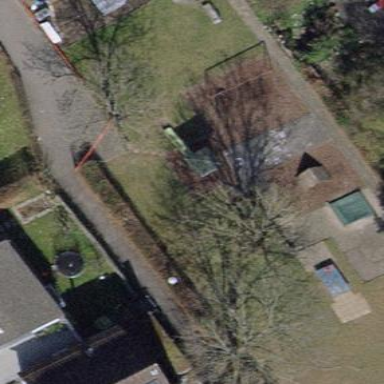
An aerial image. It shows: Playground area for leisure land.